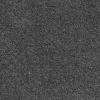
Atmospheric dust classification: dusty